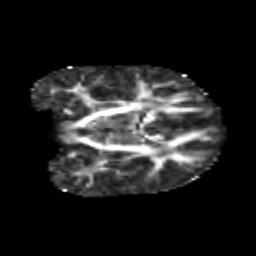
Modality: FA
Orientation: coronal
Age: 6
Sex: male
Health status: healthy